Interaction volume radius: 5 \u00c5
Interaction volume height: 25 \u00c5
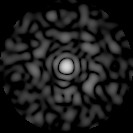
Disorder parameter: 0.8787